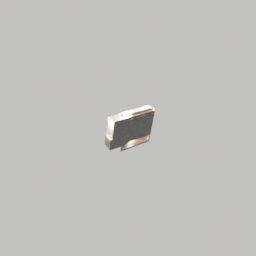
Label: architecture